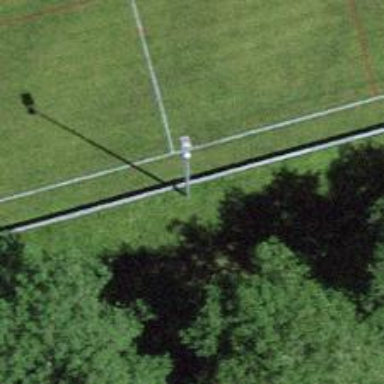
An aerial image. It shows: Mast structure.